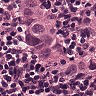
Metastatic tissue present: yes